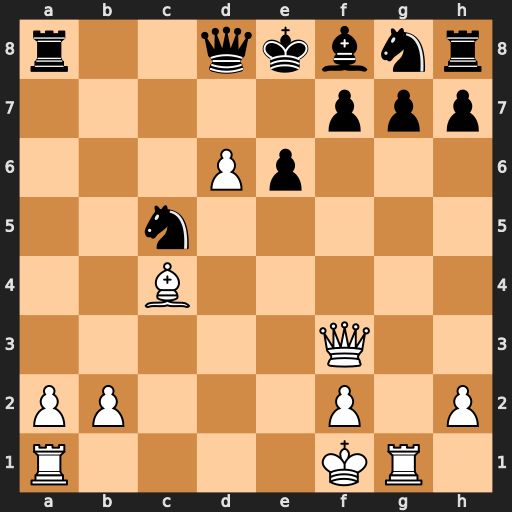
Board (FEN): r2qkbnr/5ppp/3Pp3/2n5/2B5/5Q2/PP3P1P/R4KR1
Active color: w
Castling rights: kq
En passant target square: -
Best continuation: Bb5+ Nd7 Bxd7+